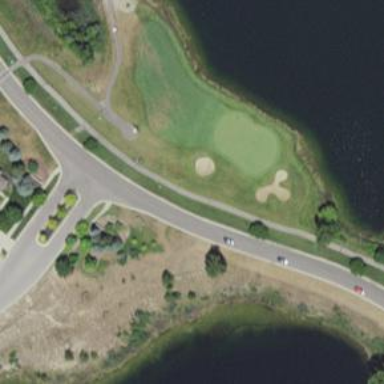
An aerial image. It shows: View of golf hole.